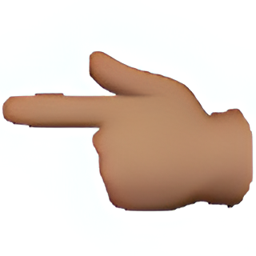
Name: white left pointing backhand index
Emoji: 👈🏽
Group: People & Body
Sub-group: hand-single-finger